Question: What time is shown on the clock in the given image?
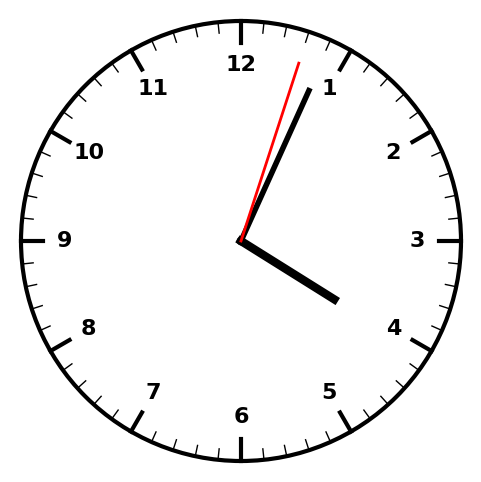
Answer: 04:04:03